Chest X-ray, AP view. Patient: 39 years old, sex M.
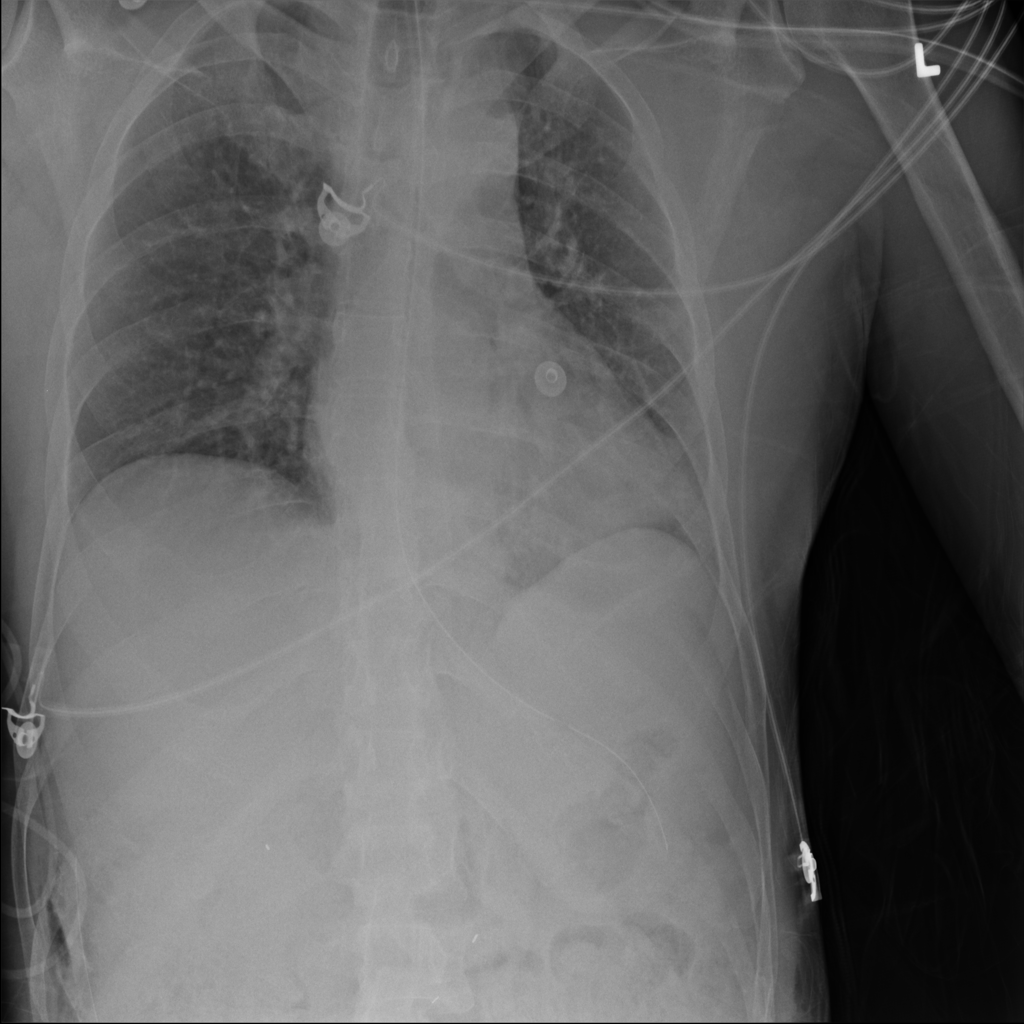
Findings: No Finding